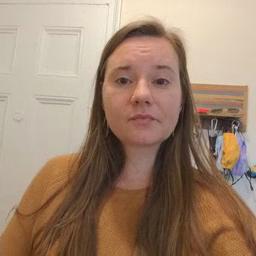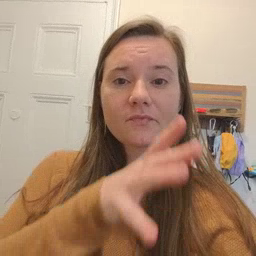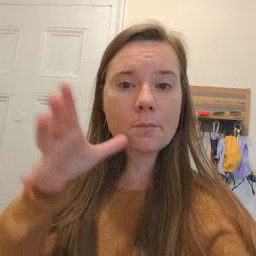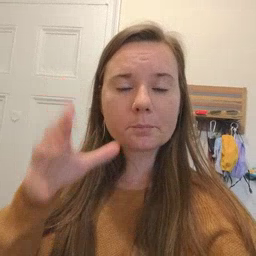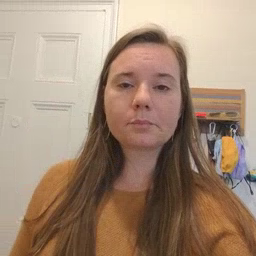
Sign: farm